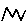
Label: zigzag